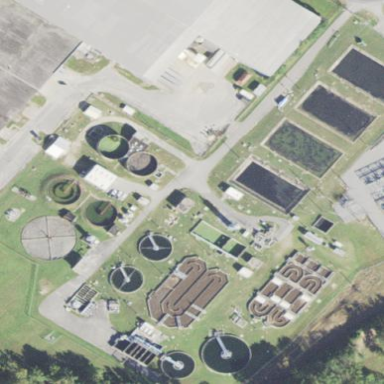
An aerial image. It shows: Wastewater plant.